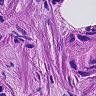
Metastatic tissue present: yes